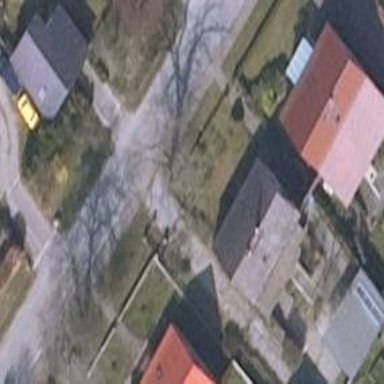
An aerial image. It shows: Driveway.